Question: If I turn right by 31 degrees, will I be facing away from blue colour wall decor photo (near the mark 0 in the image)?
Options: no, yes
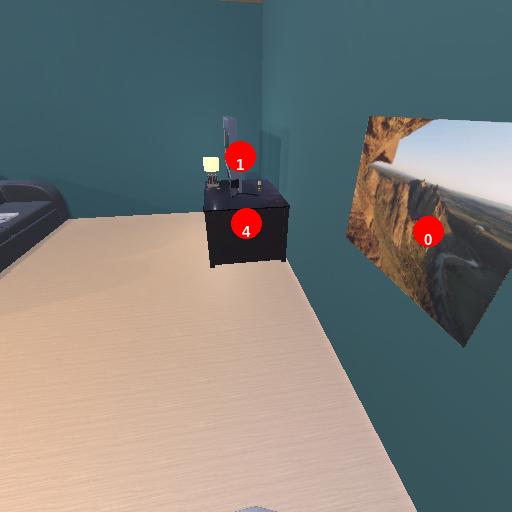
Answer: no